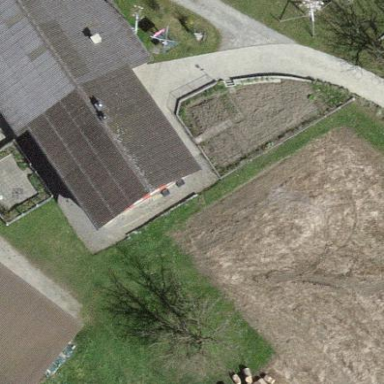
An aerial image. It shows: Farmyard area.